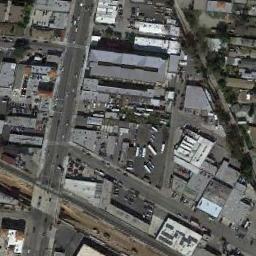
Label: industrial_area